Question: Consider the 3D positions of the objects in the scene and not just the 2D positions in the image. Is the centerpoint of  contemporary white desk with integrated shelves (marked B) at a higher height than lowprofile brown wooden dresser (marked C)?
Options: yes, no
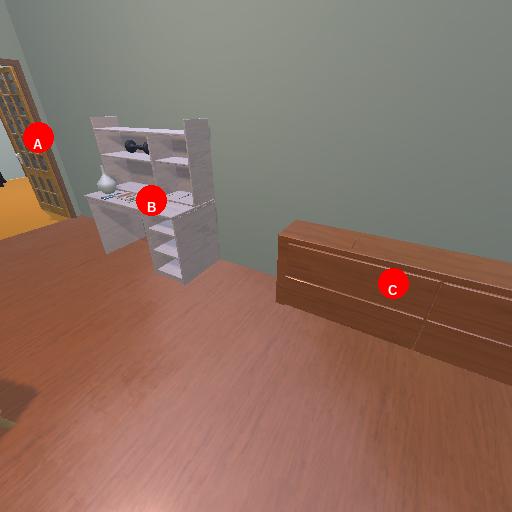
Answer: yes